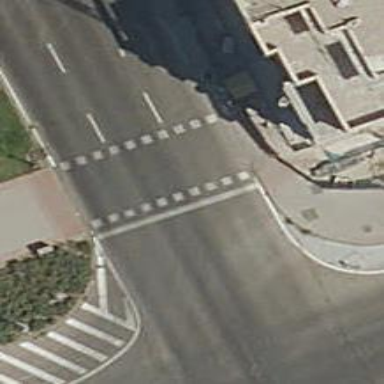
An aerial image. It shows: Road crossing with traffic signals.